Question: '''
<HorizontalScrollView
layout_width="match_parent"
layout_height="wrap_parent">
<listview
layout_width="match_parent"
layout_height="wrap_parent"/>
</HorizontalScrollView>
'''
> I want the images that i'm getting from the API to be represented like
this image is that possible?

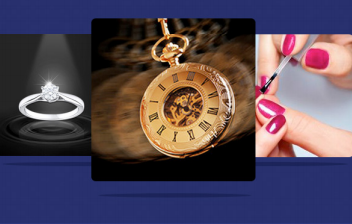
Answer: What you are looking for is android carousel. <URL> library which may be better for your needs.